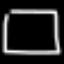
Label: square